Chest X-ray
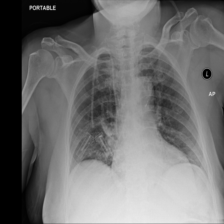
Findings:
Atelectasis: negative
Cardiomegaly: positive
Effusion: negative
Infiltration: negative
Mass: negative
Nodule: negative
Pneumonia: negative
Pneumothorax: negative
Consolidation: negative
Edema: negative
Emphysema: negative
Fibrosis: negative
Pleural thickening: negative
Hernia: negative